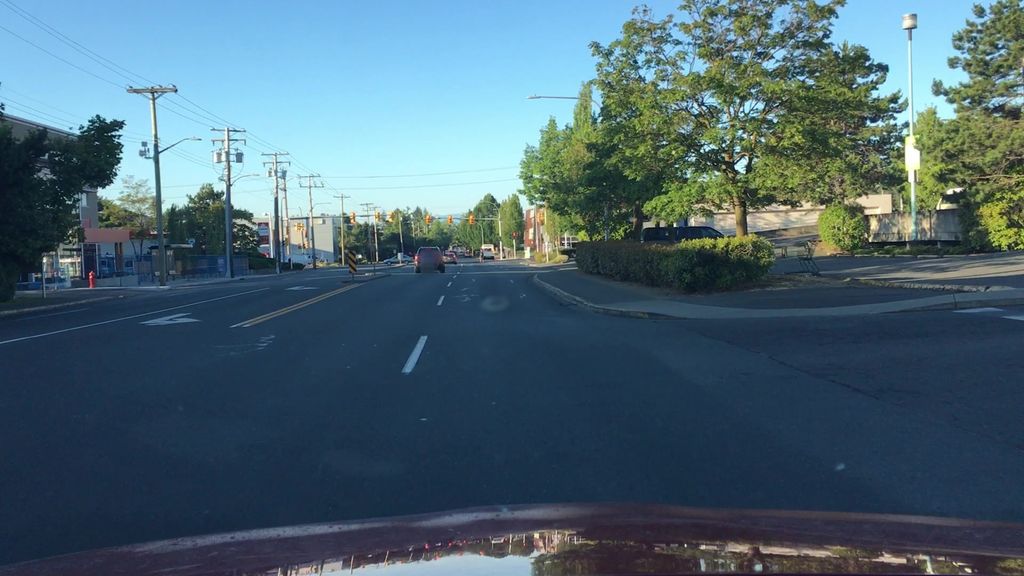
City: victoria